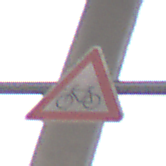
Verkehrszeichen: RadverkehrRechts
Umgebung: Roofed, Suburban
Tageszeit: SunriseSunset
Wetter: Clear
Licht: Natural
Jahreszeit: NotSpecified
Kontrast: MediumContrast